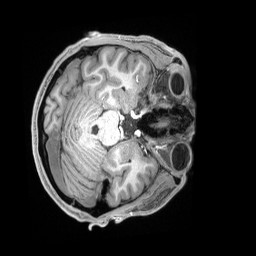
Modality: T1w
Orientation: axial
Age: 22
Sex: male
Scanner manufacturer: siemens
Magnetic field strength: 3 T
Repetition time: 2.4 s
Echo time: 0.00226 s